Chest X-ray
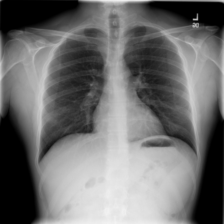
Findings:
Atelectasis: negative
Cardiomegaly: negative
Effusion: negative
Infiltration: negative
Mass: negative
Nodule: negative
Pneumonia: negative
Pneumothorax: negative
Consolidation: negative
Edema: negative
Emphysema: negative
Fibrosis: negative
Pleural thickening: negative
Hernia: negative